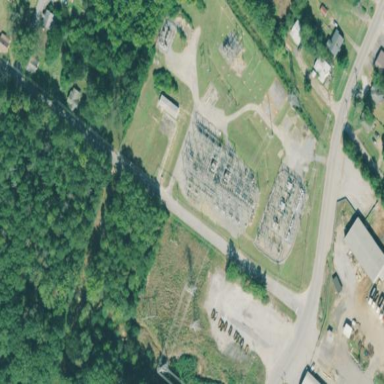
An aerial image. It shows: Fenced power substation at the transmission level.